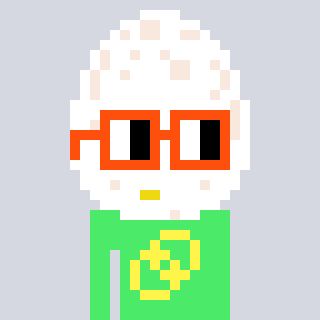
a pixel art character with square orange glasses, a egg-shaped head and a teal-colored body on a cool background